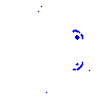
Particle: pion